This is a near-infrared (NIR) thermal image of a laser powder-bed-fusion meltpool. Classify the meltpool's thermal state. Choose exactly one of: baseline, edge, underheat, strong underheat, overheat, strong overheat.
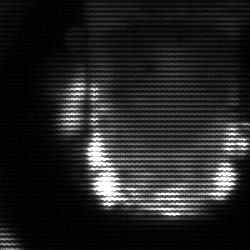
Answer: baseline